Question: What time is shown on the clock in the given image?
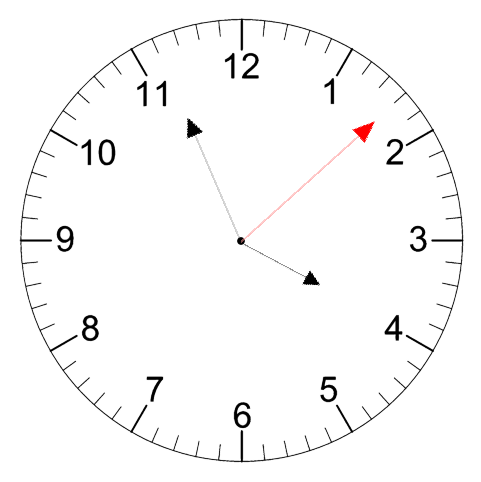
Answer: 03:56:08